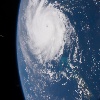
Label: cloud